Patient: sex F, age 59
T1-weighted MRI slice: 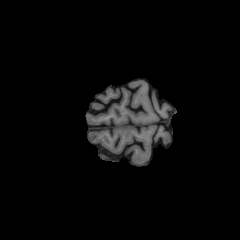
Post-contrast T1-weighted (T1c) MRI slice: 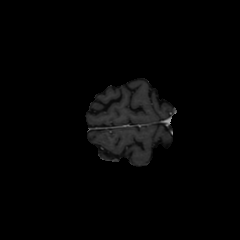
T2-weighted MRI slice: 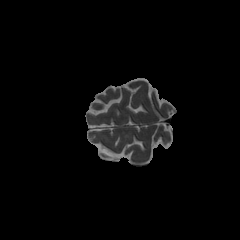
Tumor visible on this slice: no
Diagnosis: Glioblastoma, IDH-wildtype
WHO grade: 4